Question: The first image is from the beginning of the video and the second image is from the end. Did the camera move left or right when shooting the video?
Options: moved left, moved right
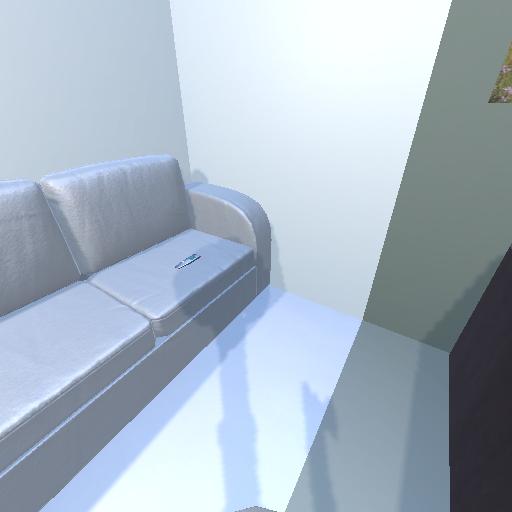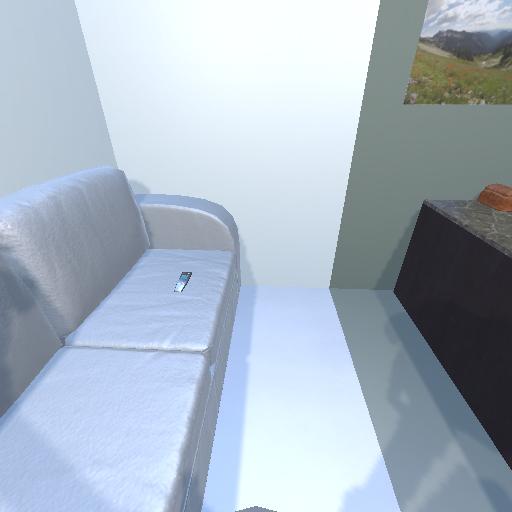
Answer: moved left